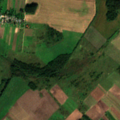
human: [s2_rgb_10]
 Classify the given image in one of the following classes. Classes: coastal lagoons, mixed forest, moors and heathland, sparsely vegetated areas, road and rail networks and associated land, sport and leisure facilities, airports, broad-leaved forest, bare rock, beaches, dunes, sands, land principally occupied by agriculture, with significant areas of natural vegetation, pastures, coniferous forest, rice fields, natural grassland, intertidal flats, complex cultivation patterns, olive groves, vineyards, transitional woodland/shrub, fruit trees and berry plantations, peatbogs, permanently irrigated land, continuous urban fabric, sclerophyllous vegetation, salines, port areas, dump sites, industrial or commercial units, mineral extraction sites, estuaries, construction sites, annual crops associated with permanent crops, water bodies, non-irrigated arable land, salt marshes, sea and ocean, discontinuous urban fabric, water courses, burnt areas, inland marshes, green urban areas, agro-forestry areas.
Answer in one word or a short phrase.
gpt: non-irrigated arable land, pastures, complex cultivation patterns